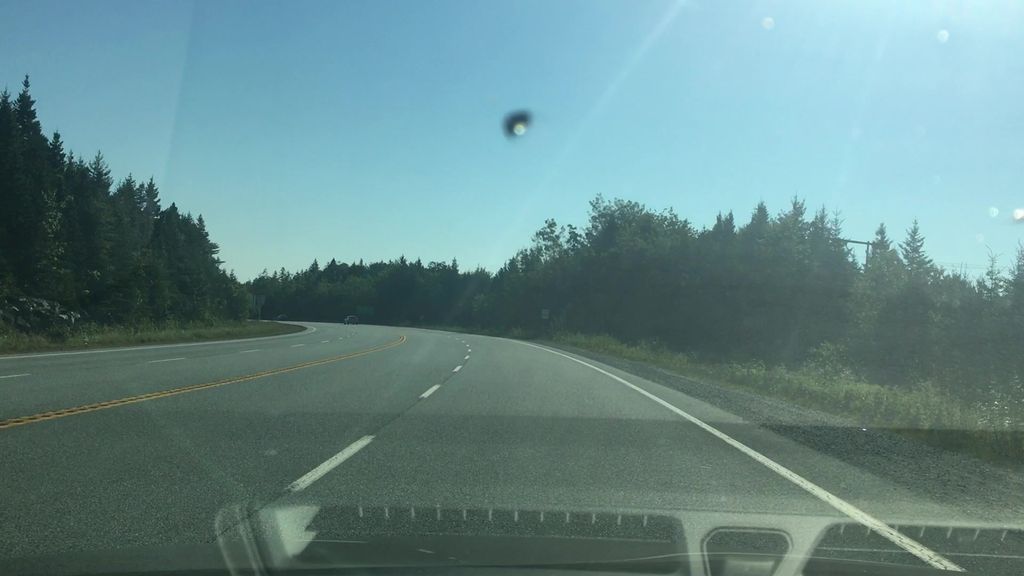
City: halifax